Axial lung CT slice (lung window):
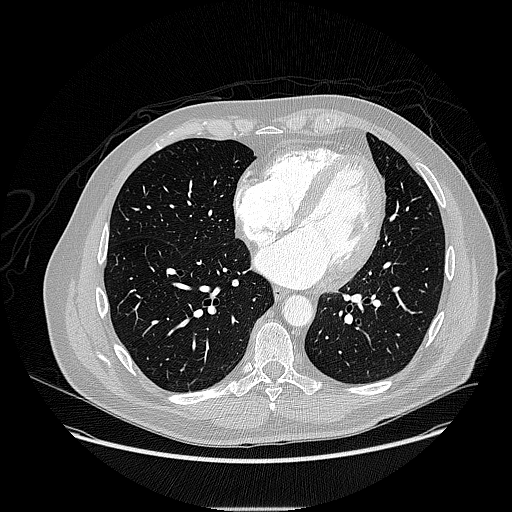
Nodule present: no